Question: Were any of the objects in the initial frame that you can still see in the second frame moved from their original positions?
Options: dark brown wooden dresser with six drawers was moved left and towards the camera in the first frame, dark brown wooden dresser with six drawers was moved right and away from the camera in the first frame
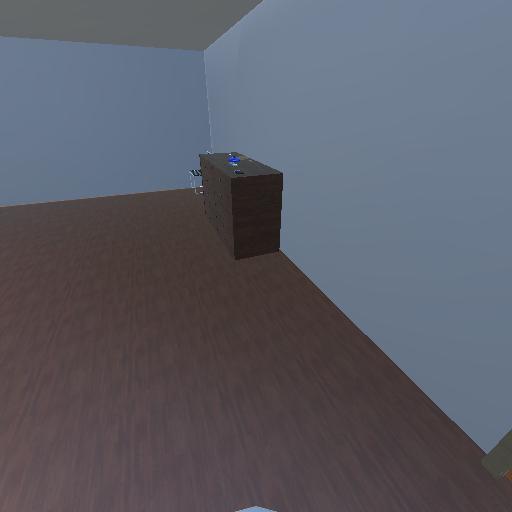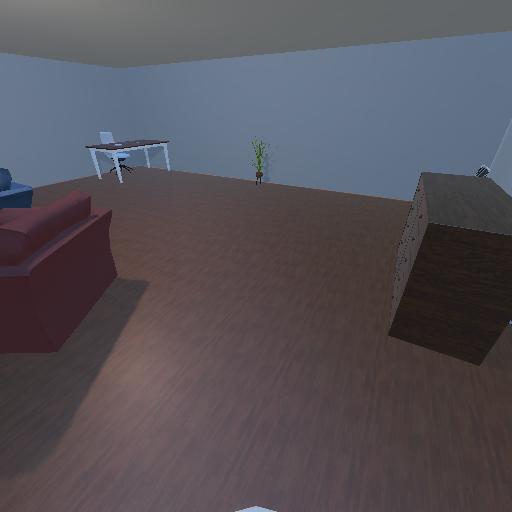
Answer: dark brown wooden dresser with six drawers was moved left and towards the camera in the first frame